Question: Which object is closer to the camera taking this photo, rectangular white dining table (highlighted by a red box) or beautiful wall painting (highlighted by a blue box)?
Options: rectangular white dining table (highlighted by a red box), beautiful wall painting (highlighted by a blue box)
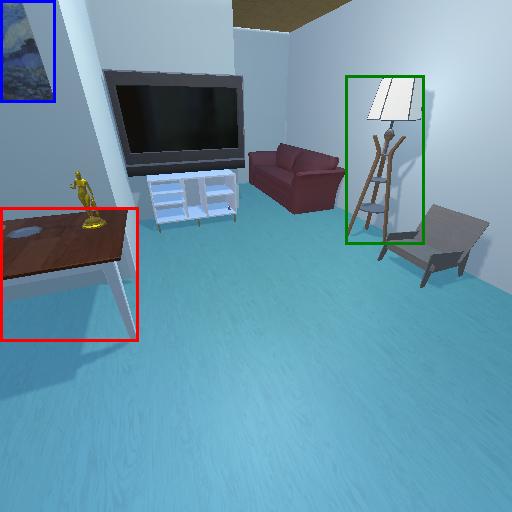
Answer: rectangular white dining table (highlighted by a red box)